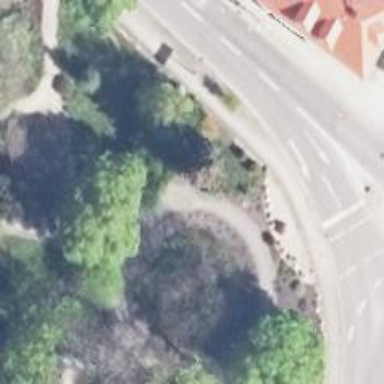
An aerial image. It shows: Compacted footway.